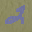
Label: 2